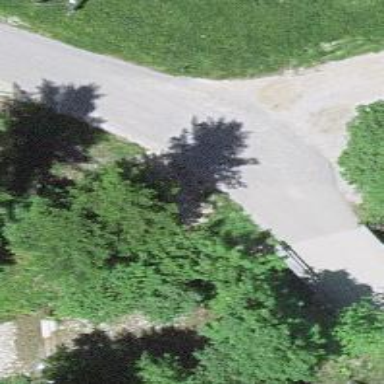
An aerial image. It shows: Unclassified paved road.